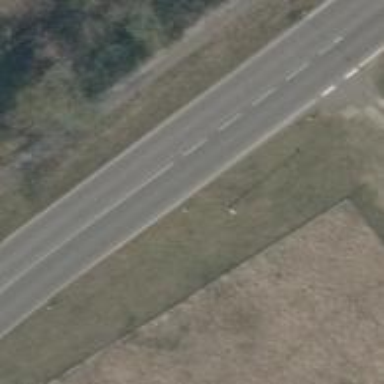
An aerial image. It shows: Tertiary road with asphalt surface.